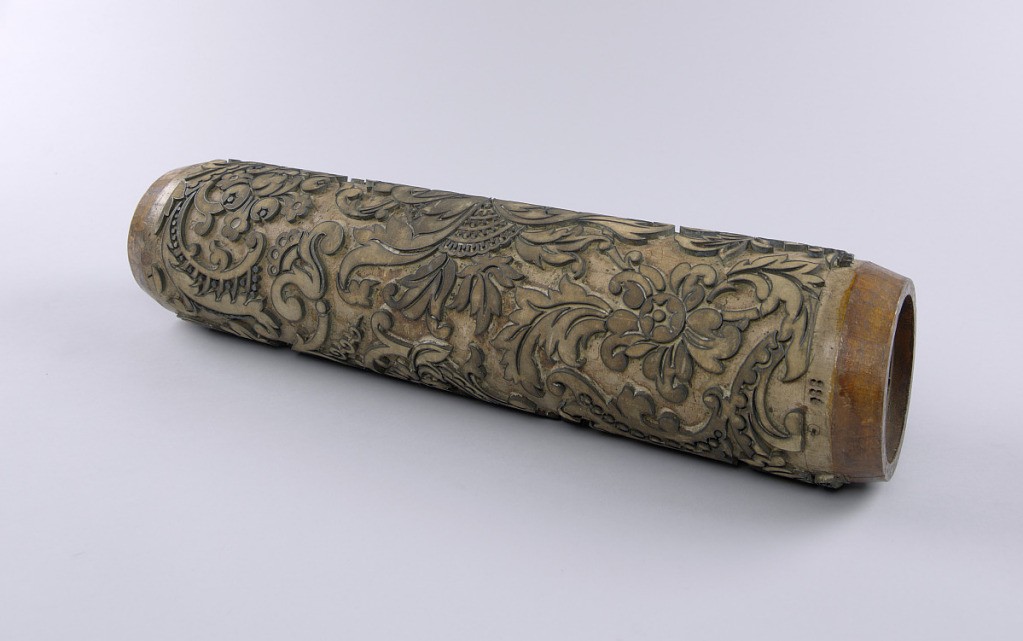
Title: Printing roller
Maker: F. E. James Co., New York, New York
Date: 1850–55
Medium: Wood and metal
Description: Floral design with large and small blossoms and twisting leaves in random arrangement. Marginal notations are metal entirely.